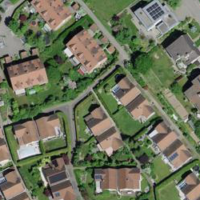
EUNIS habitat code: 55
Species observed at this site:
Fritillaria meleagris